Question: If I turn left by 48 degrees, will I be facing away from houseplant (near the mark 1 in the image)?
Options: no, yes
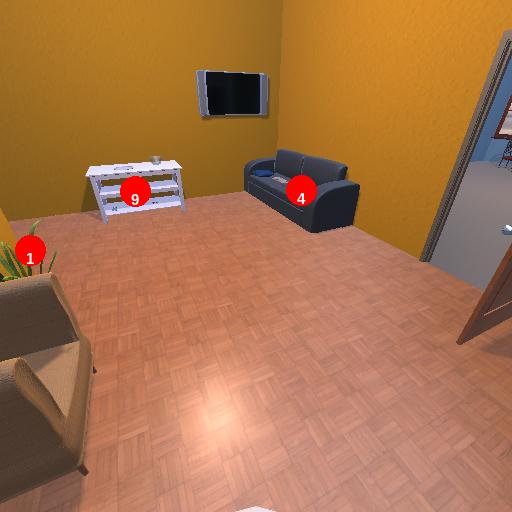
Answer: no